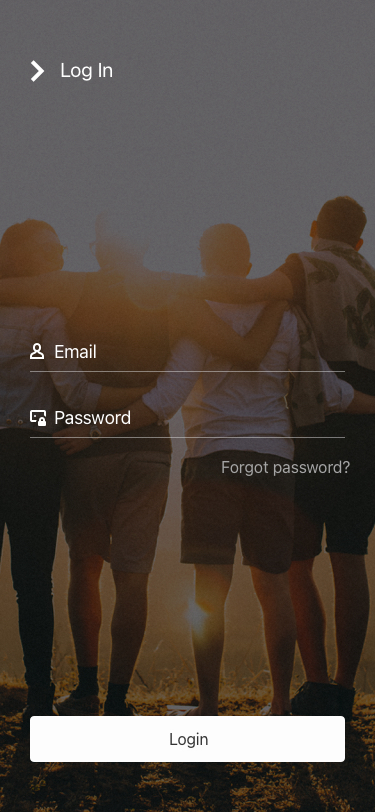
Text in this UI design:
Login
Forgot password?
Password
Email
Log In